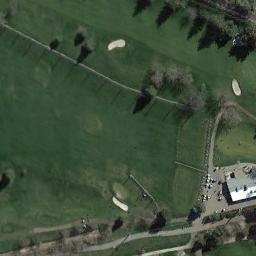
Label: golf_course